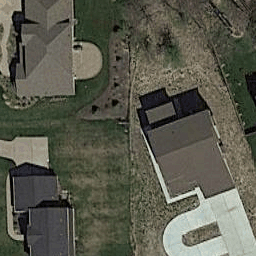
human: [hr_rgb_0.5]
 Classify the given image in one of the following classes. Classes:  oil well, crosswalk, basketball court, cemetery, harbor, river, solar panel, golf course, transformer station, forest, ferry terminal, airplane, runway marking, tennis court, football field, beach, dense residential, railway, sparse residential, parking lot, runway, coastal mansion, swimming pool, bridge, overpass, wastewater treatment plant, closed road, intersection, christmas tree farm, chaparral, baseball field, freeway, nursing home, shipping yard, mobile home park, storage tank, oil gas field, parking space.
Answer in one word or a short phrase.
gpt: sparse residential